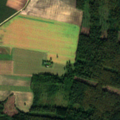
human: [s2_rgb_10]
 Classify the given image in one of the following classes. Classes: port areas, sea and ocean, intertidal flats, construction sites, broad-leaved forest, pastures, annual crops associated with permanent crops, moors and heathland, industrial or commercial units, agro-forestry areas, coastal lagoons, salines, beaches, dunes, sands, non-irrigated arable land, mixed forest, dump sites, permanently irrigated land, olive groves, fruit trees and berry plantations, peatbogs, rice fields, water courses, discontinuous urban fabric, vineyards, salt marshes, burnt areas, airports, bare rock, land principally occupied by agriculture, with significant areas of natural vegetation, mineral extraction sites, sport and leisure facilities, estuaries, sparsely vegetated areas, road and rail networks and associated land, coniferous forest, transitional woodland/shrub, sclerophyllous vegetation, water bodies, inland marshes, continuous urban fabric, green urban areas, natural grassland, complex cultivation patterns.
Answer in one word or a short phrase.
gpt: non-irrigated arable land, complex cultivation patterns, broad-leaved forest, coniferous forest